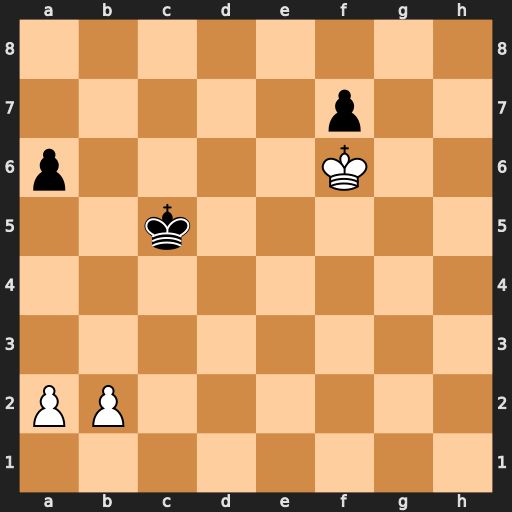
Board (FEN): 8/5p2/p4K2/2k5/8/8/PP6/8
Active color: w
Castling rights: -
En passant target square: -
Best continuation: Kxf7 Kd6 Ke8